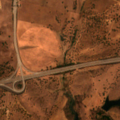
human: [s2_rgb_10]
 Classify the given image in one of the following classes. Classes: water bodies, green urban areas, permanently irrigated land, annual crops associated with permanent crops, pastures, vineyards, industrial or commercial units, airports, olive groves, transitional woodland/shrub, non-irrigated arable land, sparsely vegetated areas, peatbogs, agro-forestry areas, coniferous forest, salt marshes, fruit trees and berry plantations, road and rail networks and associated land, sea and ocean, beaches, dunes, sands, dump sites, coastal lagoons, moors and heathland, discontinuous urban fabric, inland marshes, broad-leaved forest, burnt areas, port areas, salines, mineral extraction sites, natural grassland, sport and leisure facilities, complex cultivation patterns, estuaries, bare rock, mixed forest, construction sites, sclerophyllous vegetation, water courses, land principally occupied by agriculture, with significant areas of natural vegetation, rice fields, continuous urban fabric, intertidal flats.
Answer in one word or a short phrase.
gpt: non-irrigated arable land, pastures, agro-forestry areas